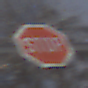
Verkehrszeichen: Stop
Umgebung: Outdoor, Nature
Tageszeit: MorningAfternoon
Wetter: PartlyCloudy
Licht: Natural
Jahreszeit: Winter
Kontrast: HighContrast